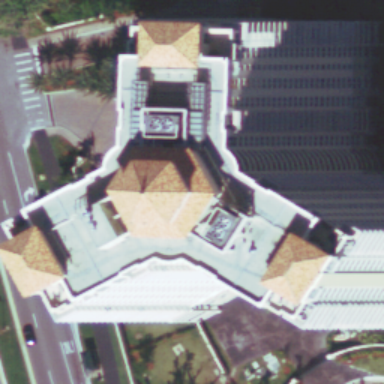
There is a triangular building with white and orange roofs .